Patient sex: M
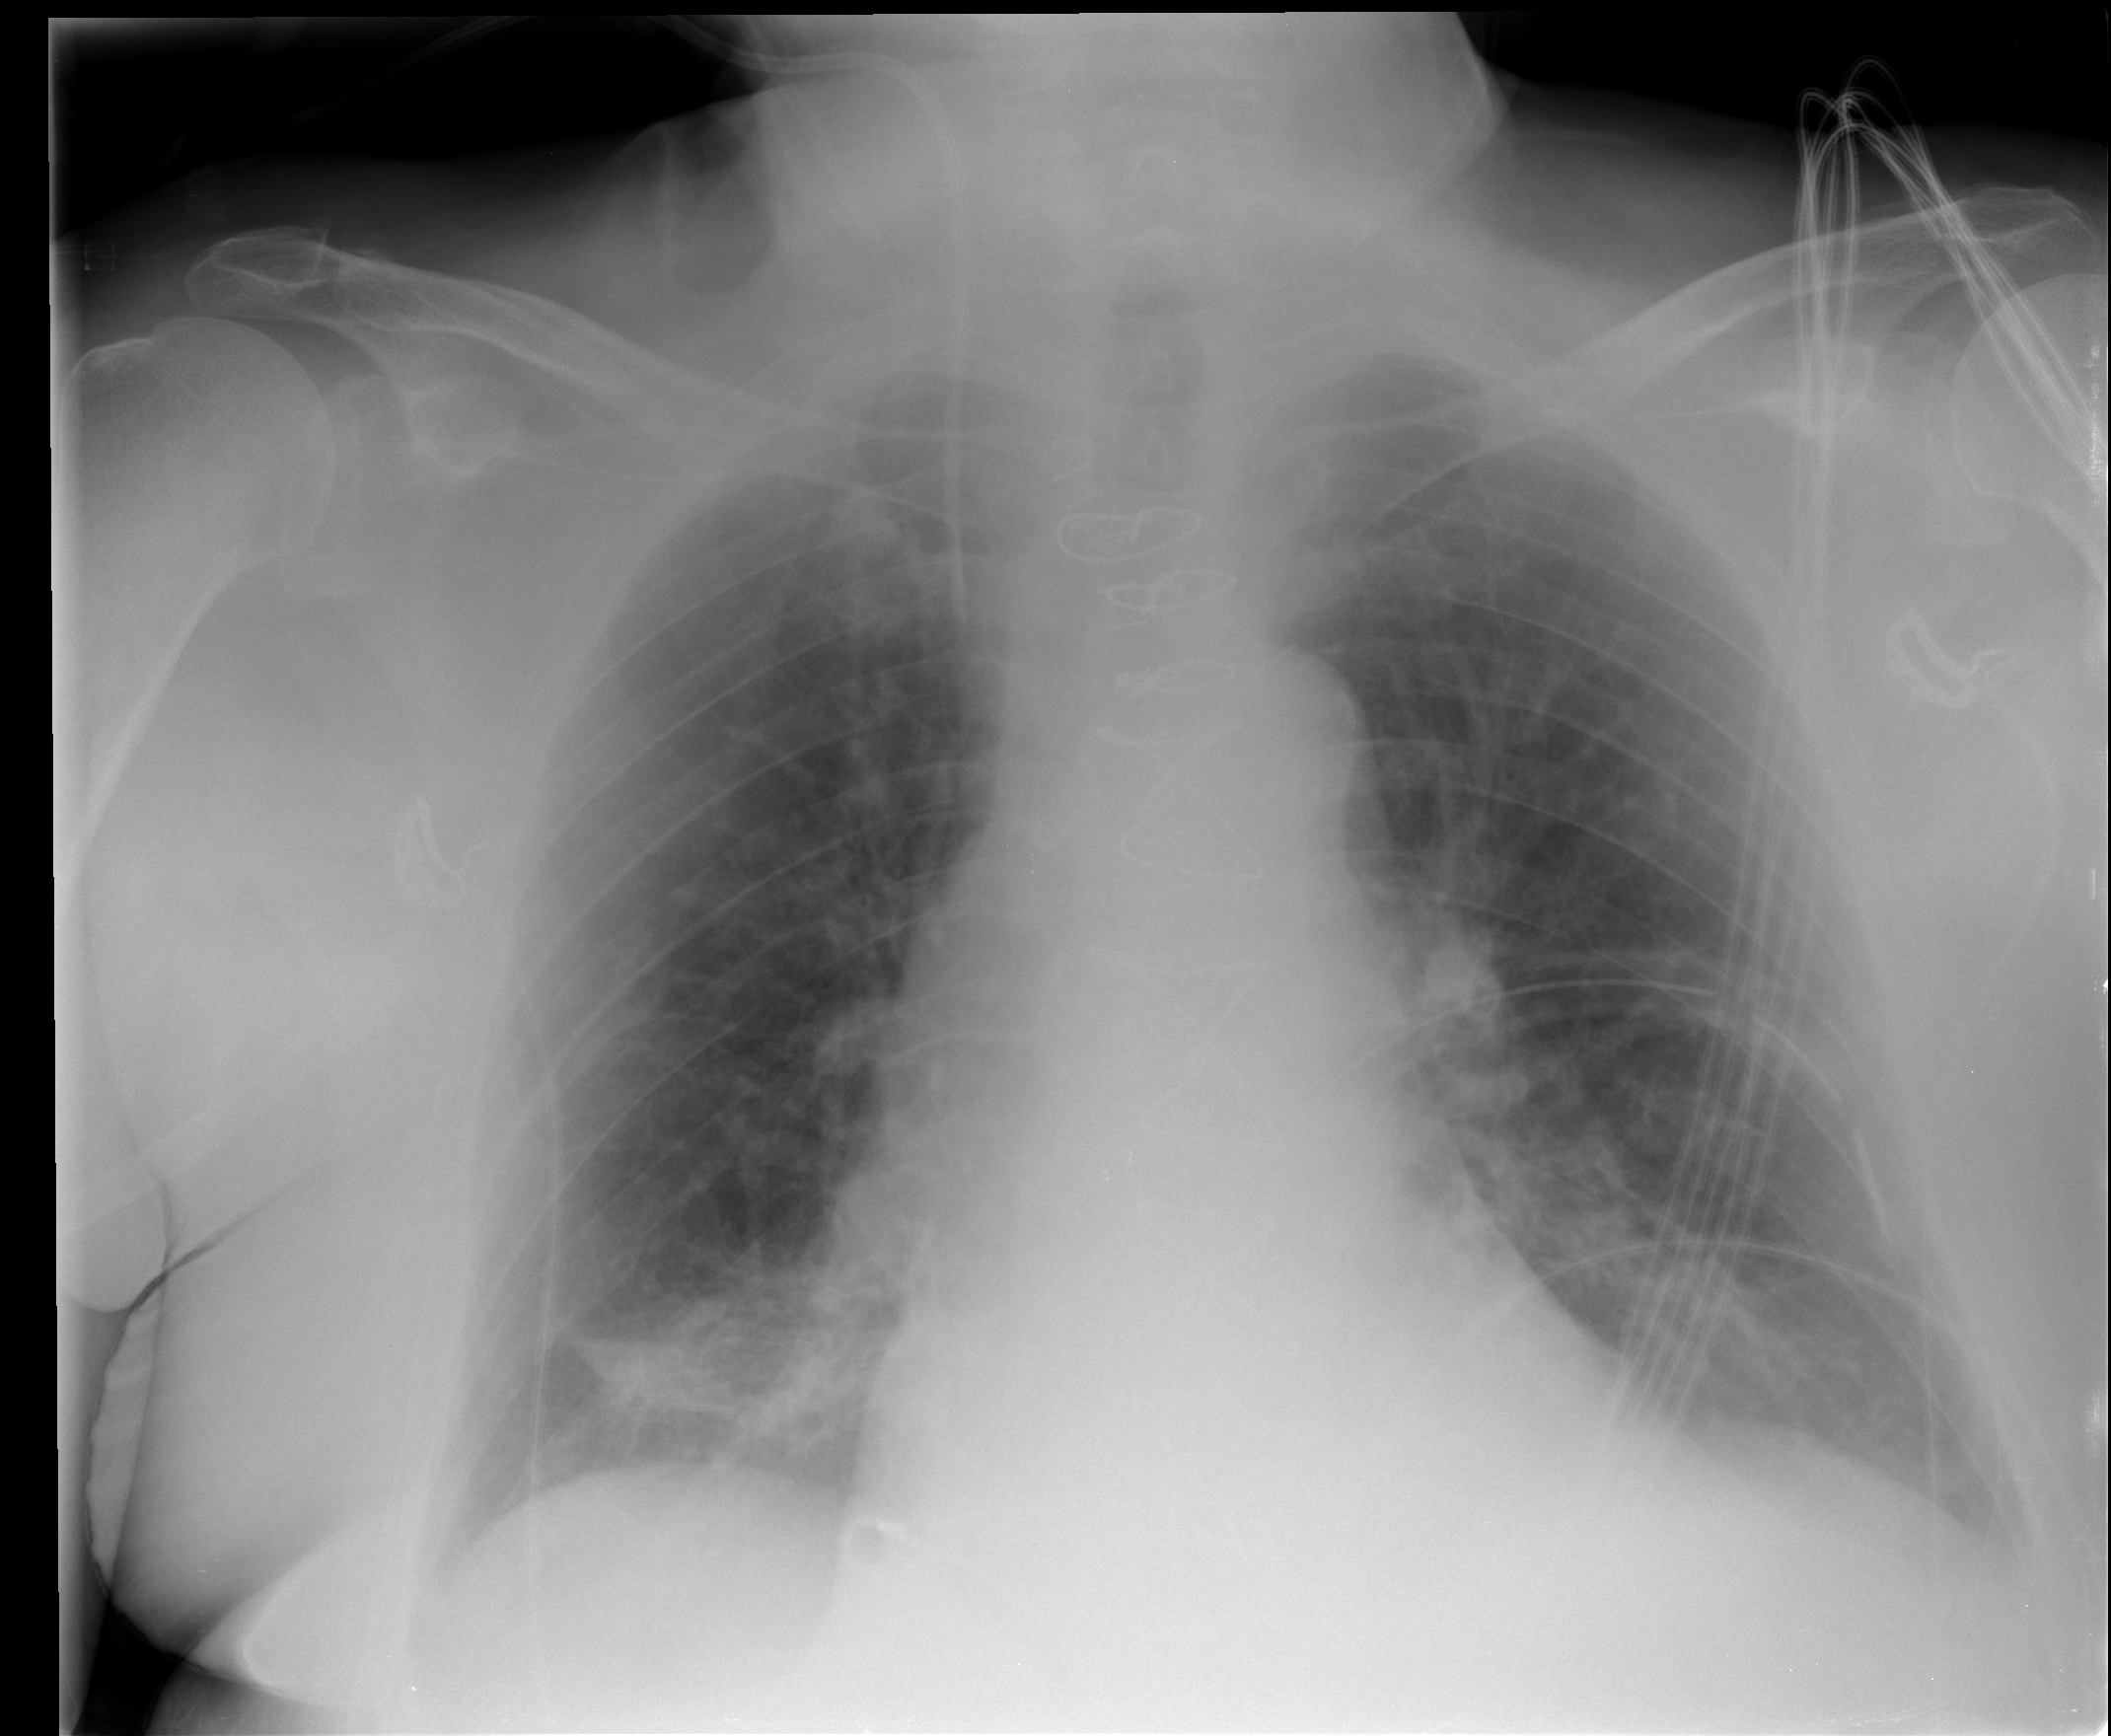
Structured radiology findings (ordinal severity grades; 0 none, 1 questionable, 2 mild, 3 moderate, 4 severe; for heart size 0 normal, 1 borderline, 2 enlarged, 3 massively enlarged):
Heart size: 1
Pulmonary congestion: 2
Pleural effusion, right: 0
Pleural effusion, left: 2
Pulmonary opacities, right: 1
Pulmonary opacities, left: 0
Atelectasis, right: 3
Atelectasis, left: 2